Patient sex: M
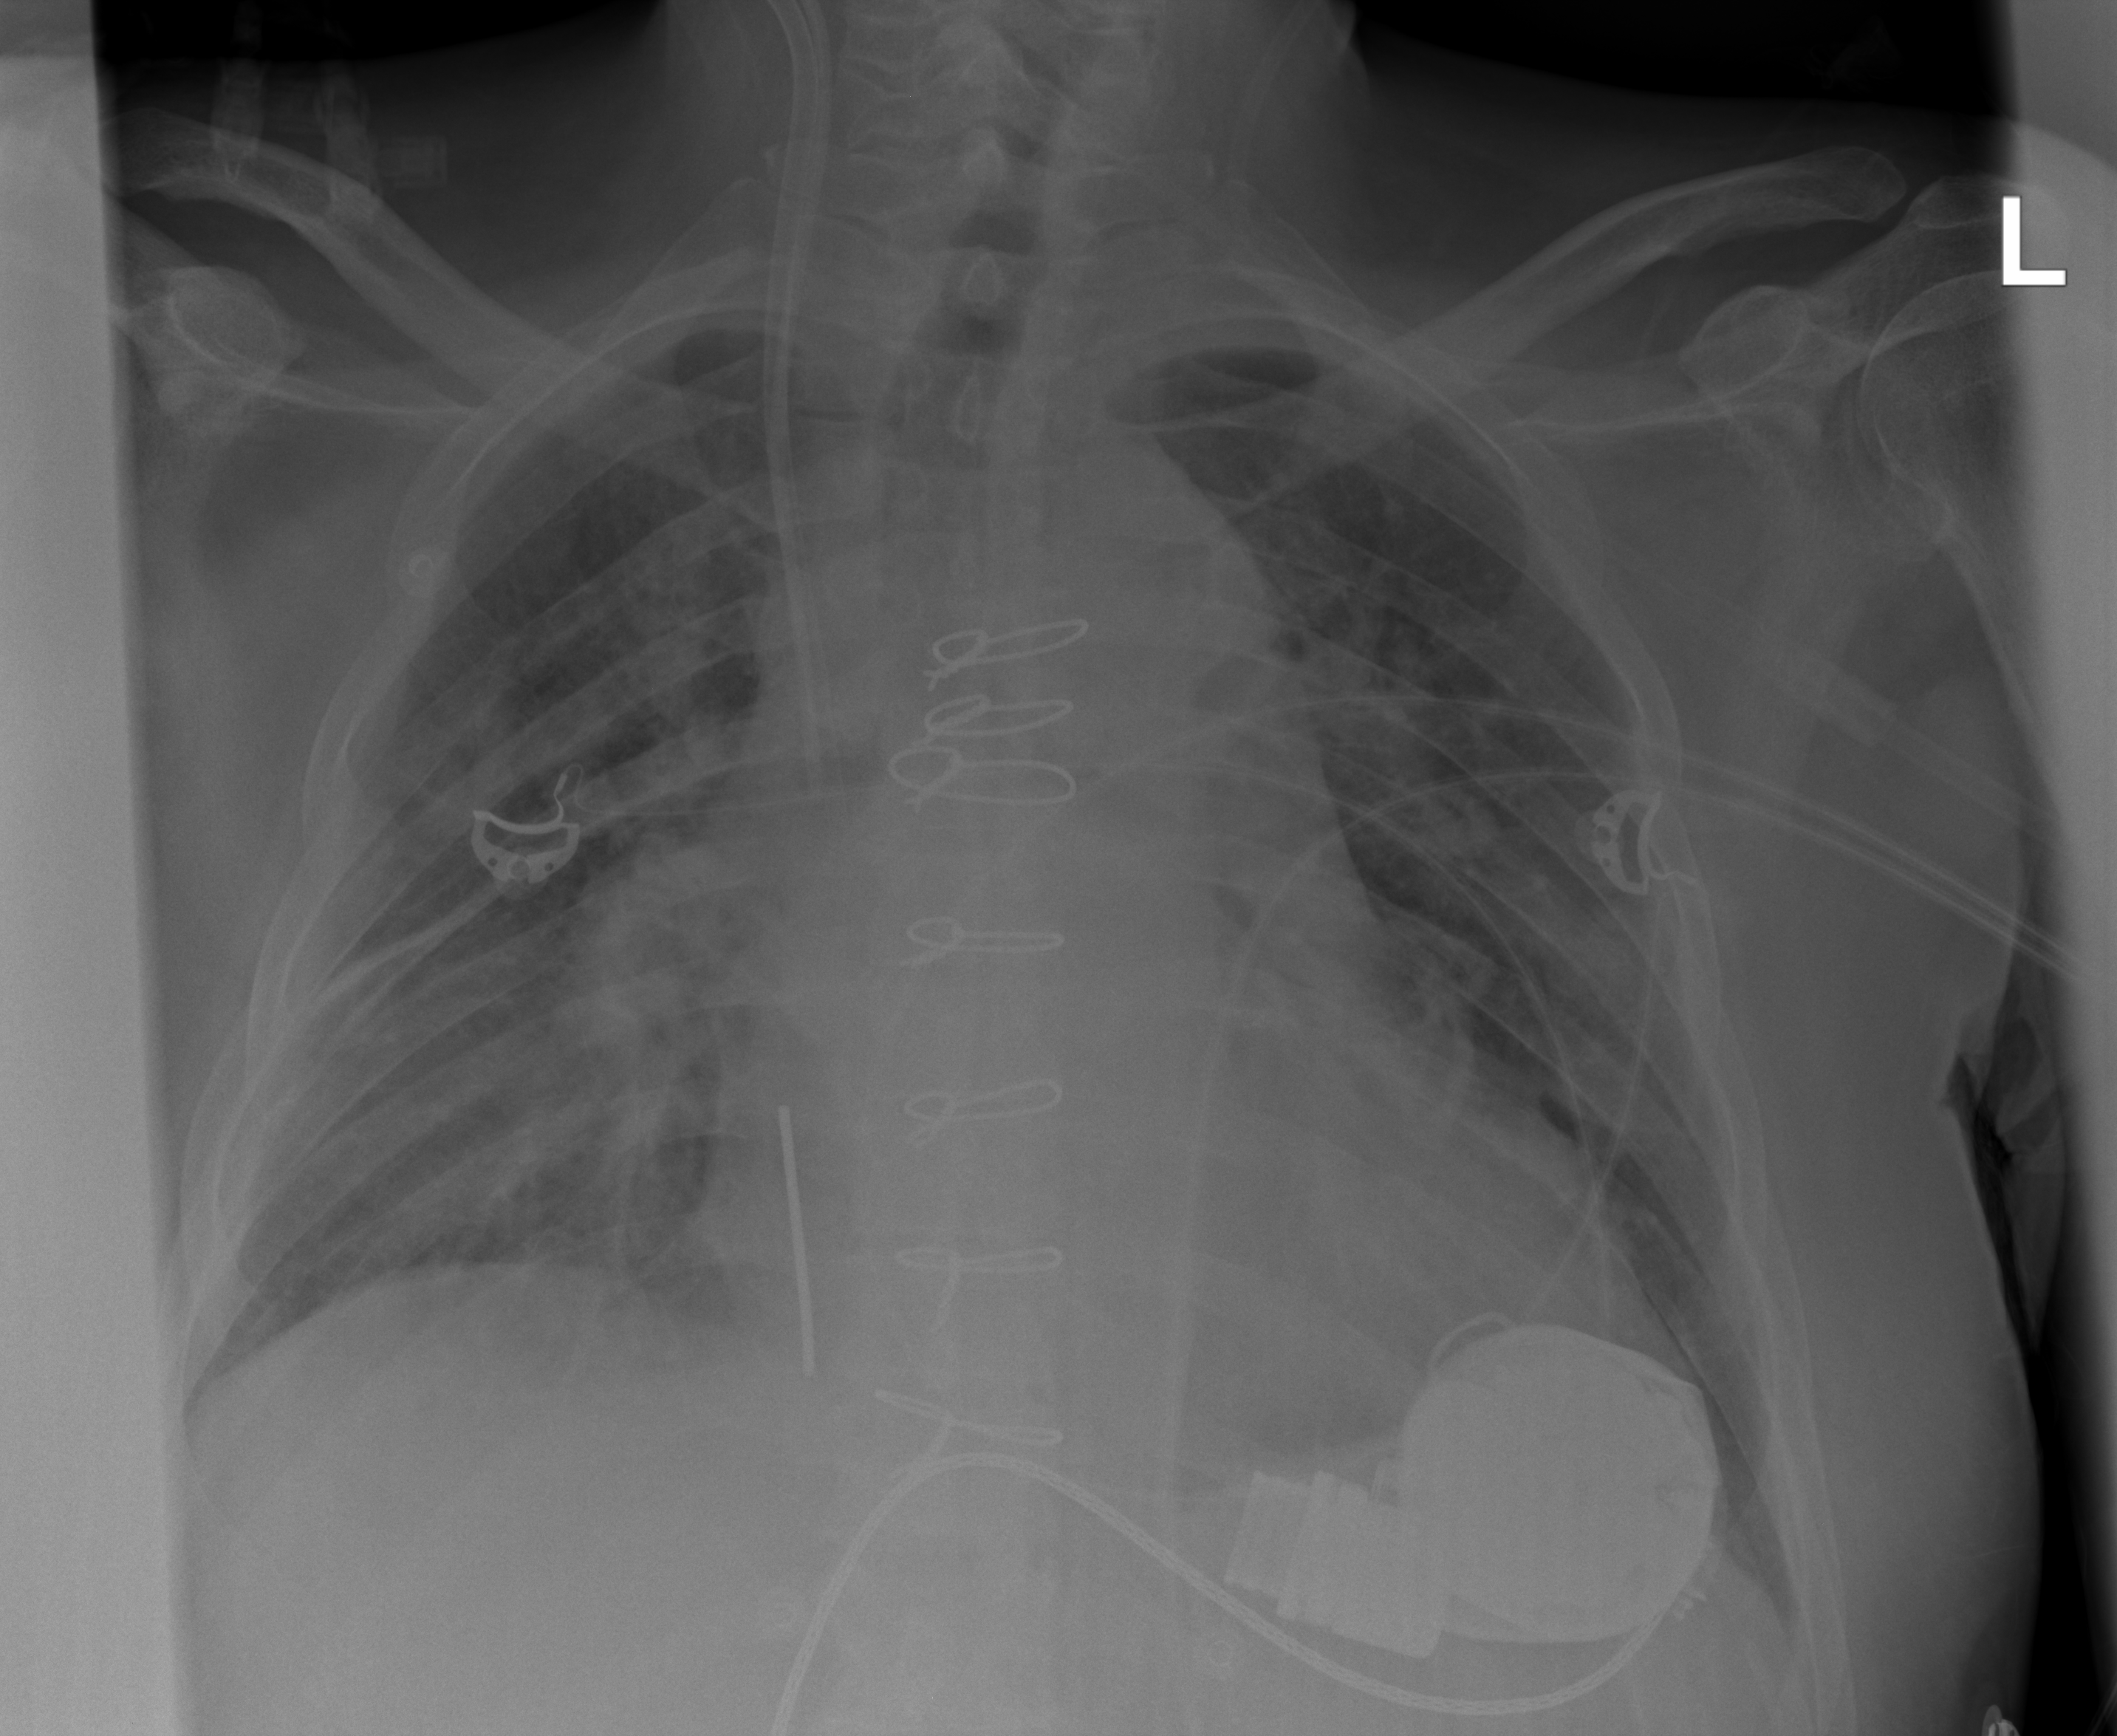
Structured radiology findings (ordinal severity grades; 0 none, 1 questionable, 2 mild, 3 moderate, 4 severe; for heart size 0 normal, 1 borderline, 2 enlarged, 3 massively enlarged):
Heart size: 2
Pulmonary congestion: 0
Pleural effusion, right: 0
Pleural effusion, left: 0
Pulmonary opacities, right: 2
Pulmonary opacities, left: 0
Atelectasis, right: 2
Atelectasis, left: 0